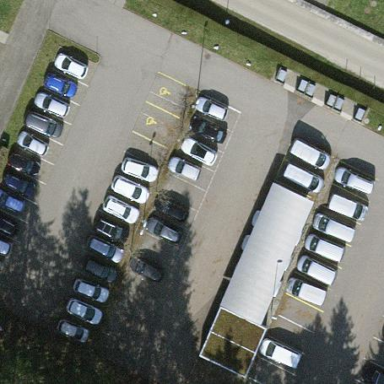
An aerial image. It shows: Parking area with asphalt surface.